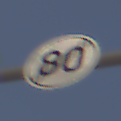
Verkehrszeichen: EndeGeschwindigkeit80
Umgebung: Outdoor, Suburban
Tageszeit: MorningAfternoon
Wetter: Clear
Licht: Natural
Jahreszeit: NotSpecified
Kontrast: HighContrast